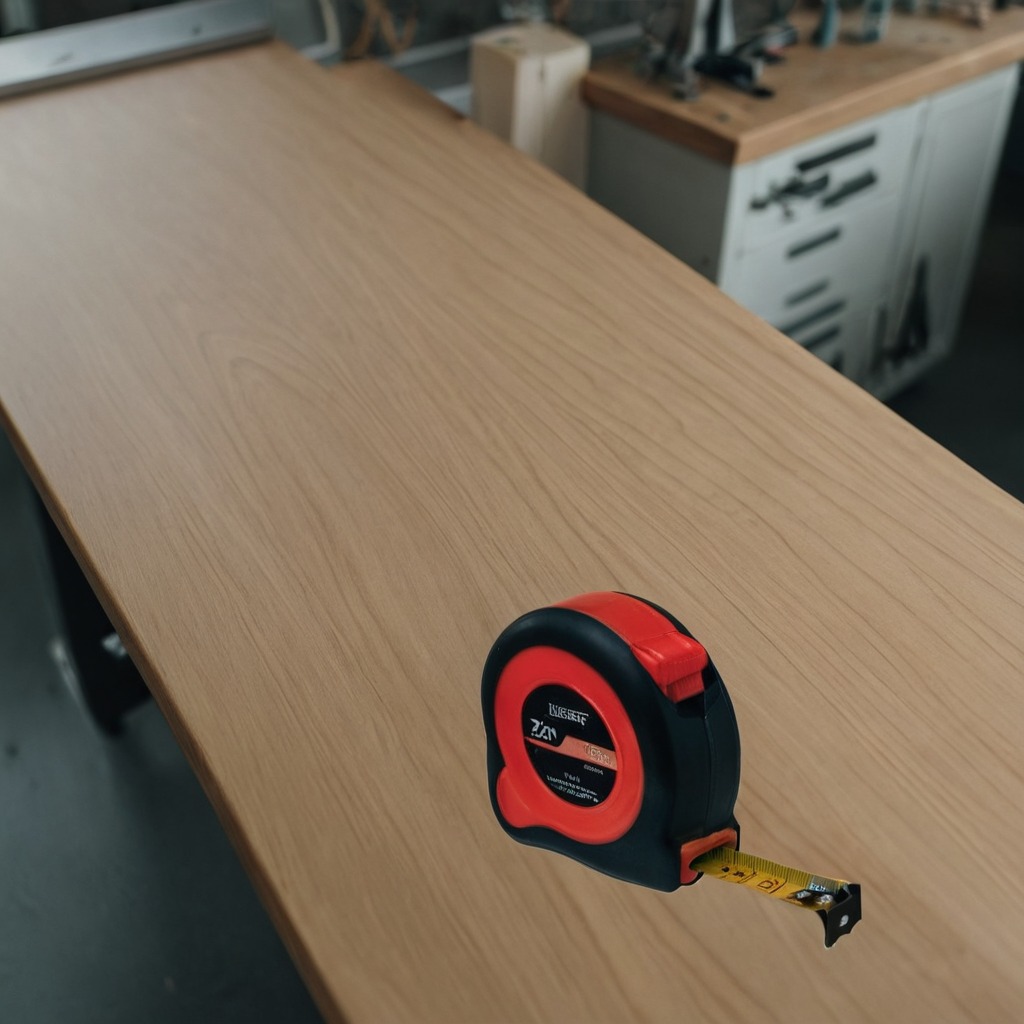
A measuring tape lies on a workbench inside a coastal fishing gear workshop.